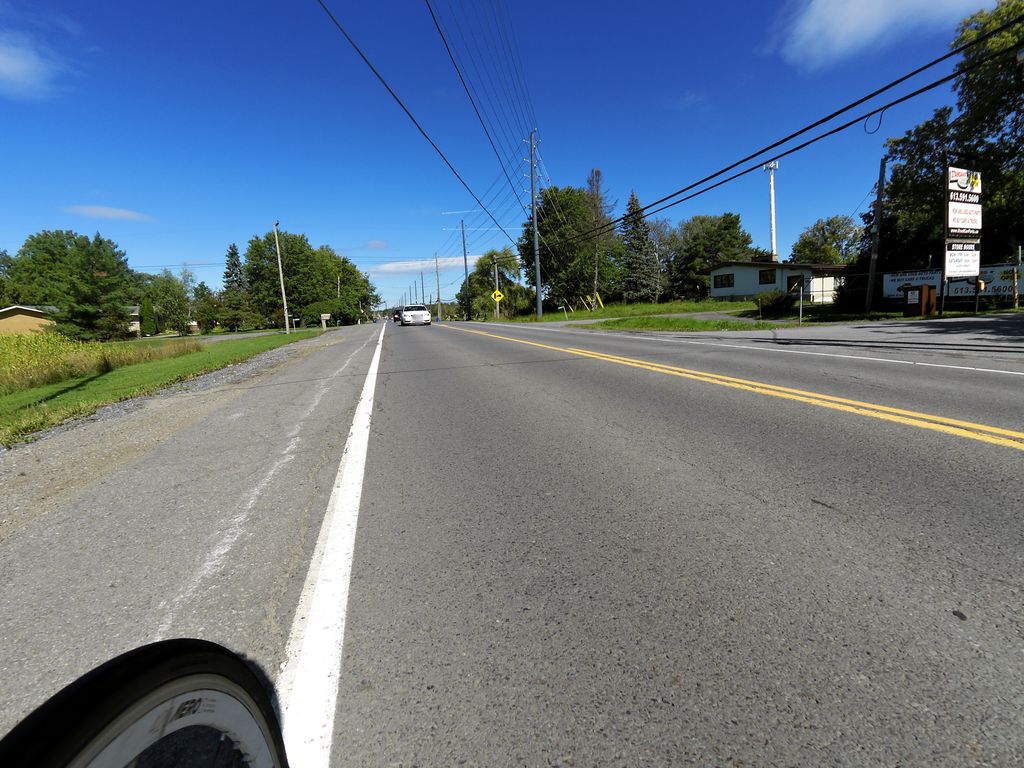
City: ottawa-gatineau